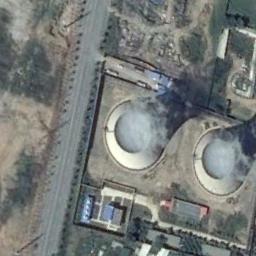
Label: thermal_power_station